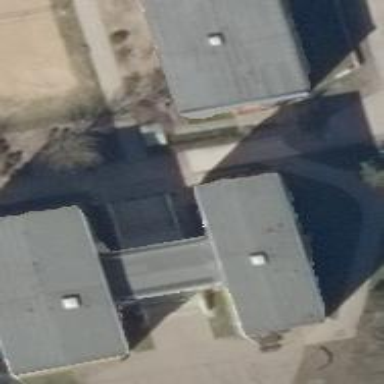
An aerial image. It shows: Part of building.